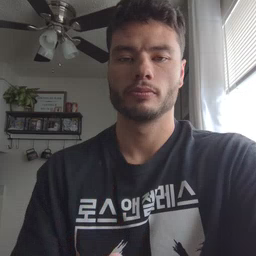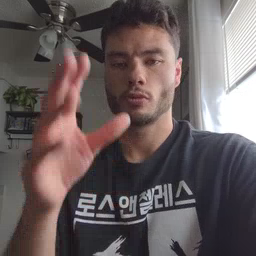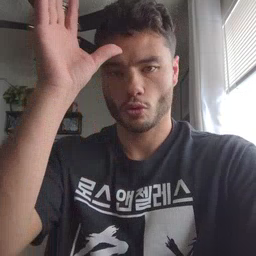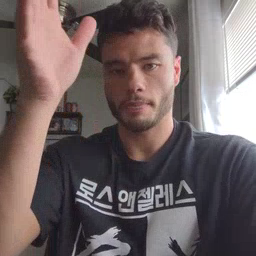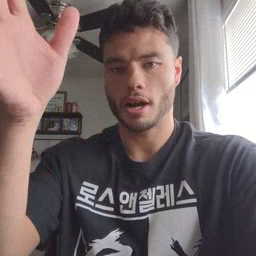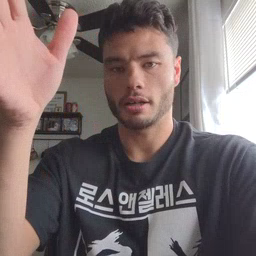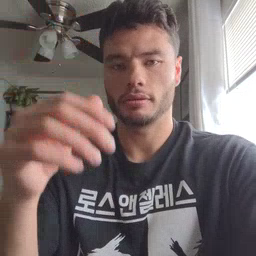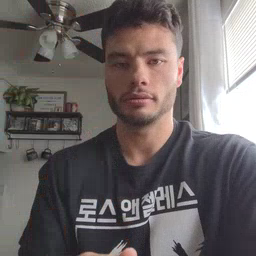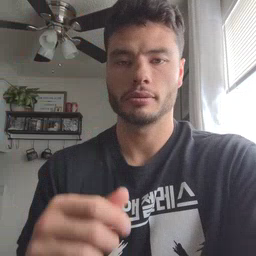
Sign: grandpa